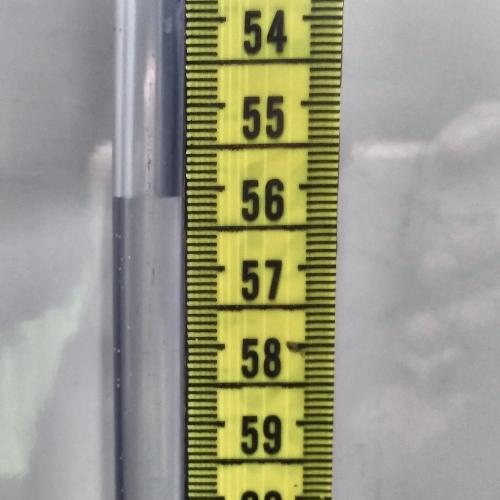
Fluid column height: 56.1 cm